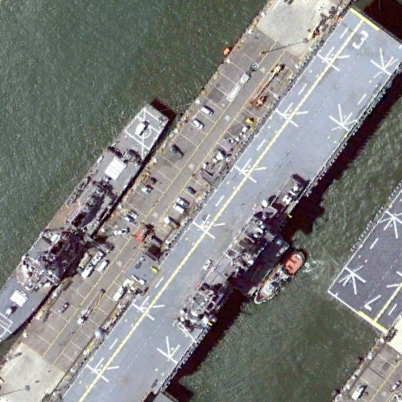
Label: Wasp-class_assault_ship